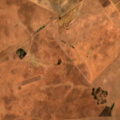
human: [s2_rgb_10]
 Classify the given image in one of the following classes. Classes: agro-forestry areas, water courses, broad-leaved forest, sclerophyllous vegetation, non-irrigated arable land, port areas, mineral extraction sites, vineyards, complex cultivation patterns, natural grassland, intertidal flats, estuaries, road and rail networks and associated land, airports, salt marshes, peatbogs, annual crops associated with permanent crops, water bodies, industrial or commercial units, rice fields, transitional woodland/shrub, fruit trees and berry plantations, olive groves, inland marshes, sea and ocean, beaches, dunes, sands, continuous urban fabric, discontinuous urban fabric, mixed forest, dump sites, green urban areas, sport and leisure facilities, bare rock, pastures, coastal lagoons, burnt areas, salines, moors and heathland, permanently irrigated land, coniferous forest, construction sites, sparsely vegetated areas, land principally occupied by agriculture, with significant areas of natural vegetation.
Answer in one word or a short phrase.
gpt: non-irrigated arable land, vineyards, olive groves